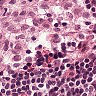
Metastatic tissue present: no